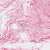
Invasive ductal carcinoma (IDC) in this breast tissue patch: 0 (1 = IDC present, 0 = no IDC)